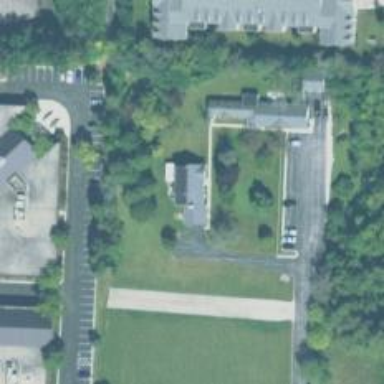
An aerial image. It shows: Veterinary facility.